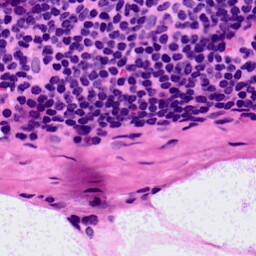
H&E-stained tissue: LymphNode